Interaction volume radius: 10 \u00c5
Interaction volume height: 10 \u00c5
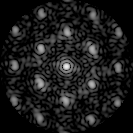
Disorder parameter: 0.3284